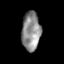
Tissue: skin
Cell type: Epithelial cells
Senescence score: 0.219
Nuclear area (px): 712
Mean DAPI intensity: 139.58